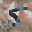
Label: 5